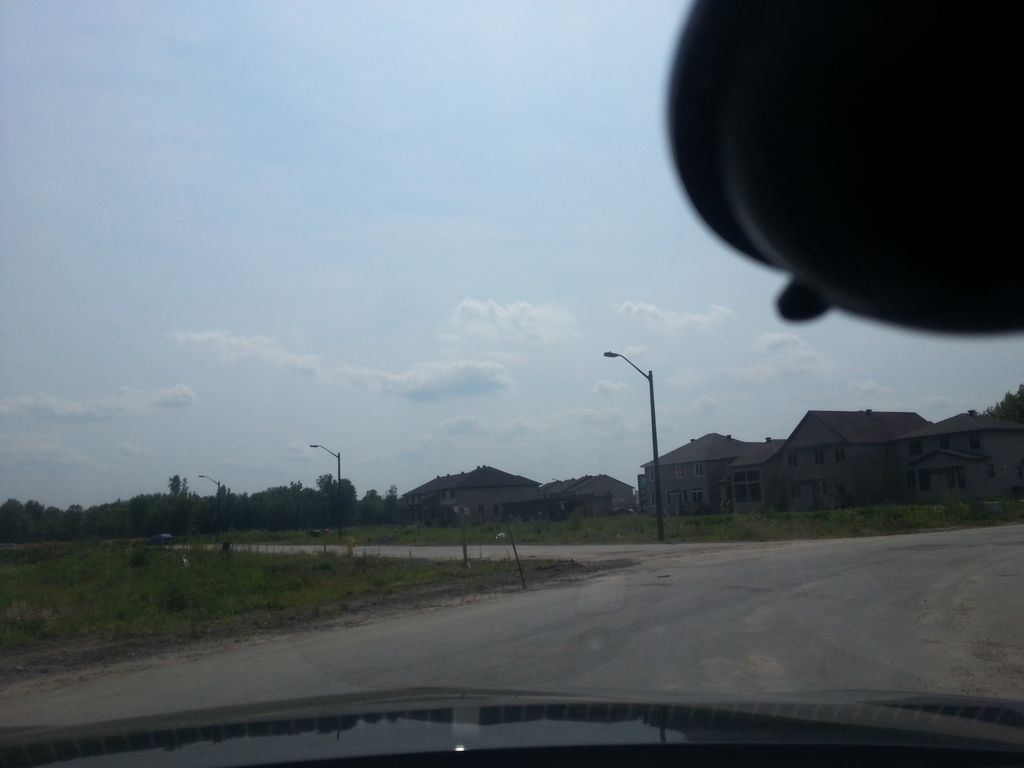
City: ottawa-gatineau